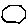
Label: hexagon